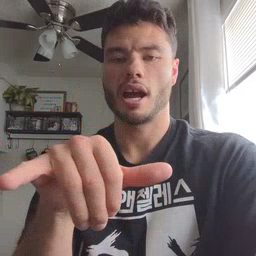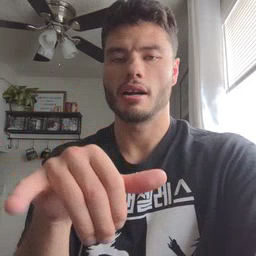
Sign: that